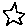
Label: star